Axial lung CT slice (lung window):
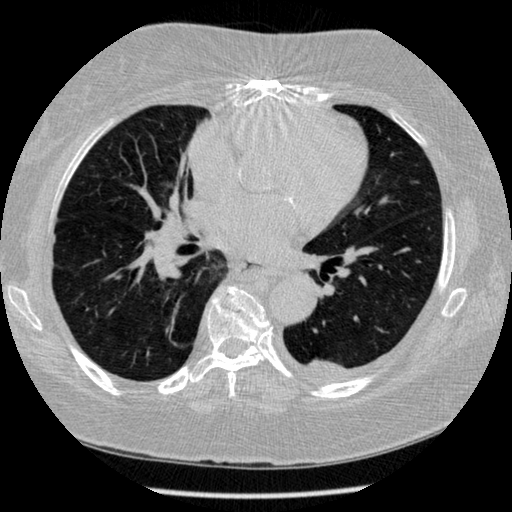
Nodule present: no